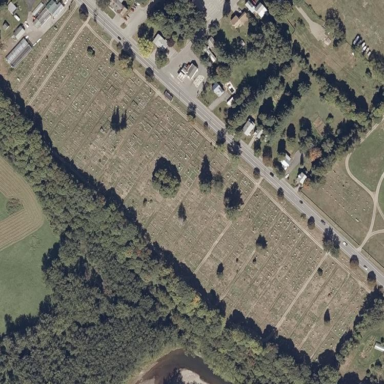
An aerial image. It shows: Cemetery.